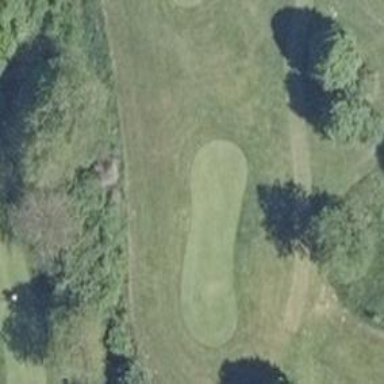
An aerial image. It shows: Golf tee.